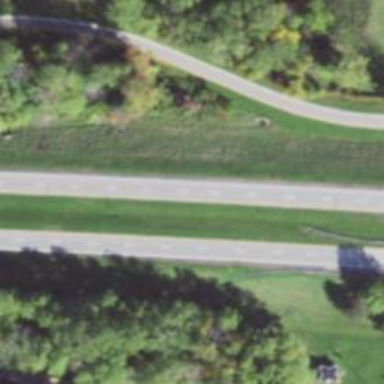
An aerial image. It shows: Asphalt road classified as secondary expressway.